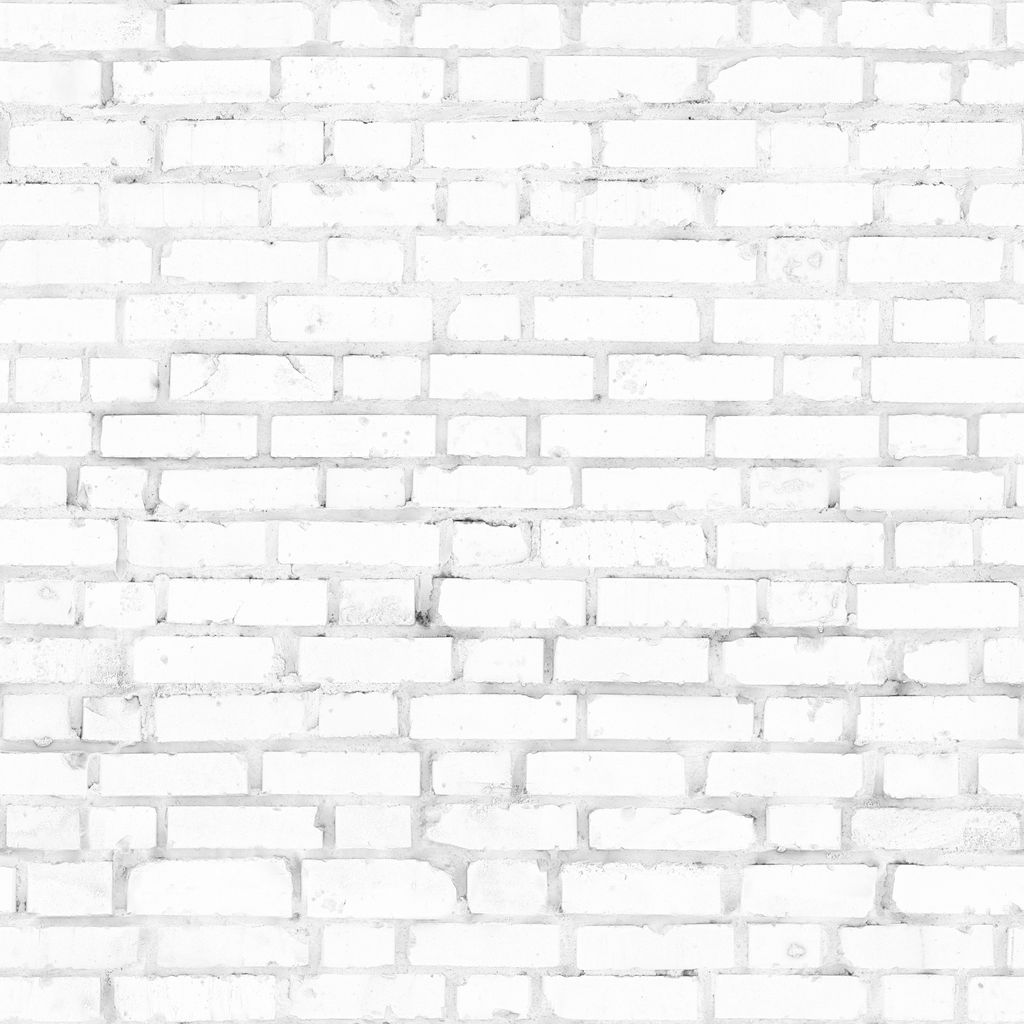
Texture map type: AmbientOcclusion